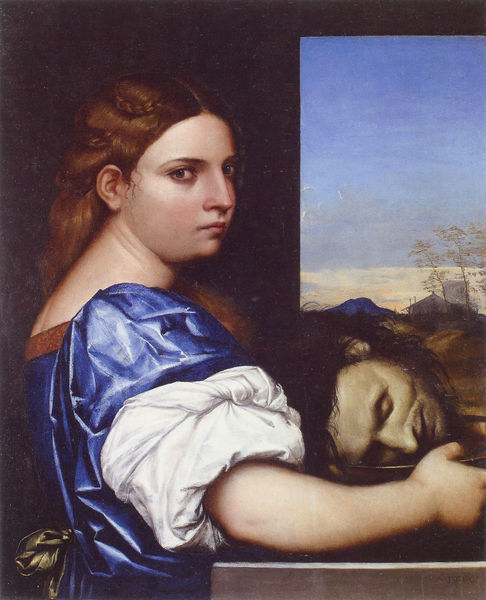
Titel: Salome (oder Judith)
Künstler: Sebastiano del Piombo
Institution: London, National Gallery
Schlagwörter: blau, gemälde, himmel, kopf, weiß, wolken, bäume, grün, landschaft, abend, braun, fenster, frau, haar, kleid, blick, haus, rot, arme, böse, falten, gesicht, holofernes, johannes, judith, köpfen, leiche, mord, rache, salome, schale, tablett, teller, tot, täufer, hals, niederlande, porträt, wind, haare, schürze, oberfläche, heilige, männerkopf, heilig, mird, vollleibig